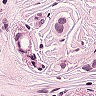
Metastatic tissue present: yes